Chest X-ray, PA view. Patient: 59 years old, sex M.
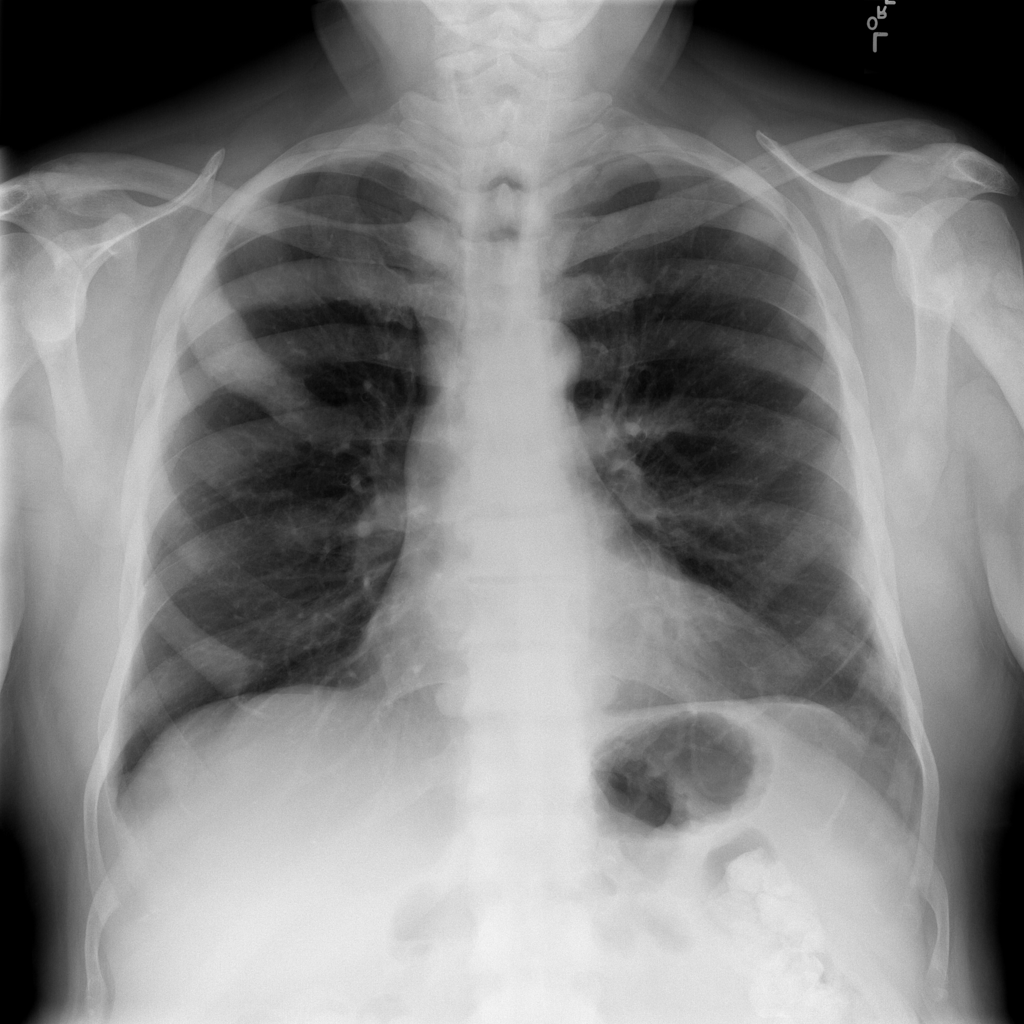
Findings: No Finding